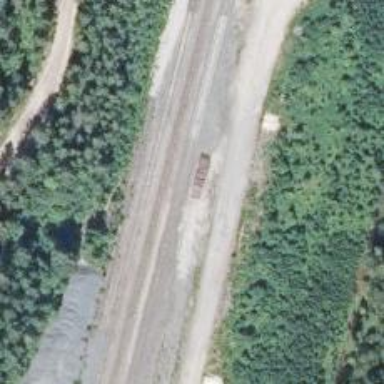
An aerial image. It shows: Wedge is used for the railway derail.